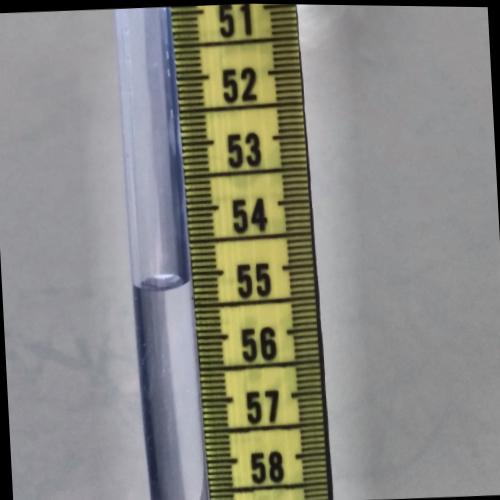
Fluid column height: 55.2 cm